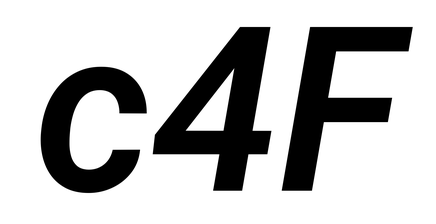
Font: Roboto-Italic_SemiBold_Italic